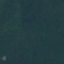
Land use / land cover: Forest